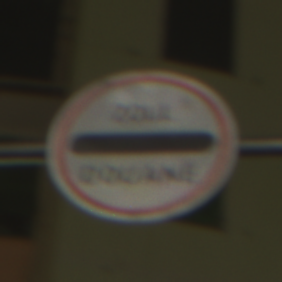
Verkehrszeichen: Zollstelle
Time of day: Night
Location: Outdoor (Urban)
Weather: PartlyCloudy
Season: NotSpecified
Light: Artificial